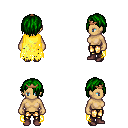
a pixel art fantasy rpg character, female body template, human, tanned skin, yellow tattered cape, gold greaves, green bangs hairstyle, bronze tiara, maroon shoes, four views (front, back, left, right), 2x2 character sprite sheet, small pixel art, hard edges, no anti-aliasing